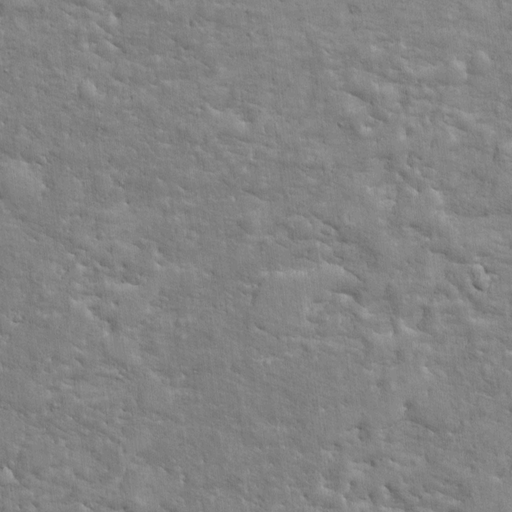
Classes present: Background